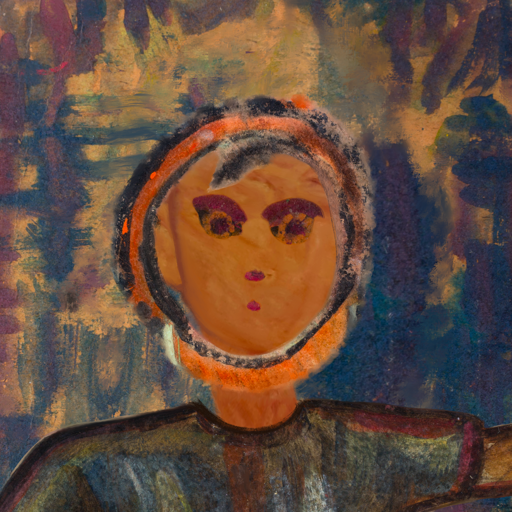
Background: InTheSun, Head And Neck Front: Pious_Lady, Face Front: Doll, Bust: Mosgoul, Hair Front: Childish, Head Accessory: Blank, Second Necklace: Blank, Necklace: Blank, Baby: Blank